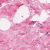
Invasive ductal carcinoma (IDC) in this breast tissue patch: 0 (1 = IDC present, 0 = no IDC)